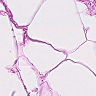
Metastatic tissue present: no